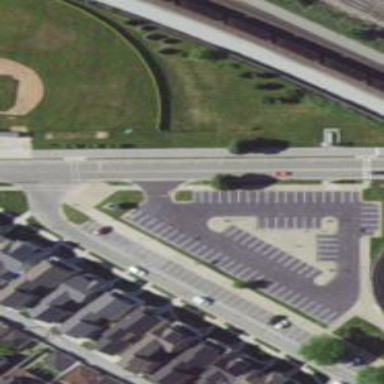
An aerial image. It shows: Parking area with surface.